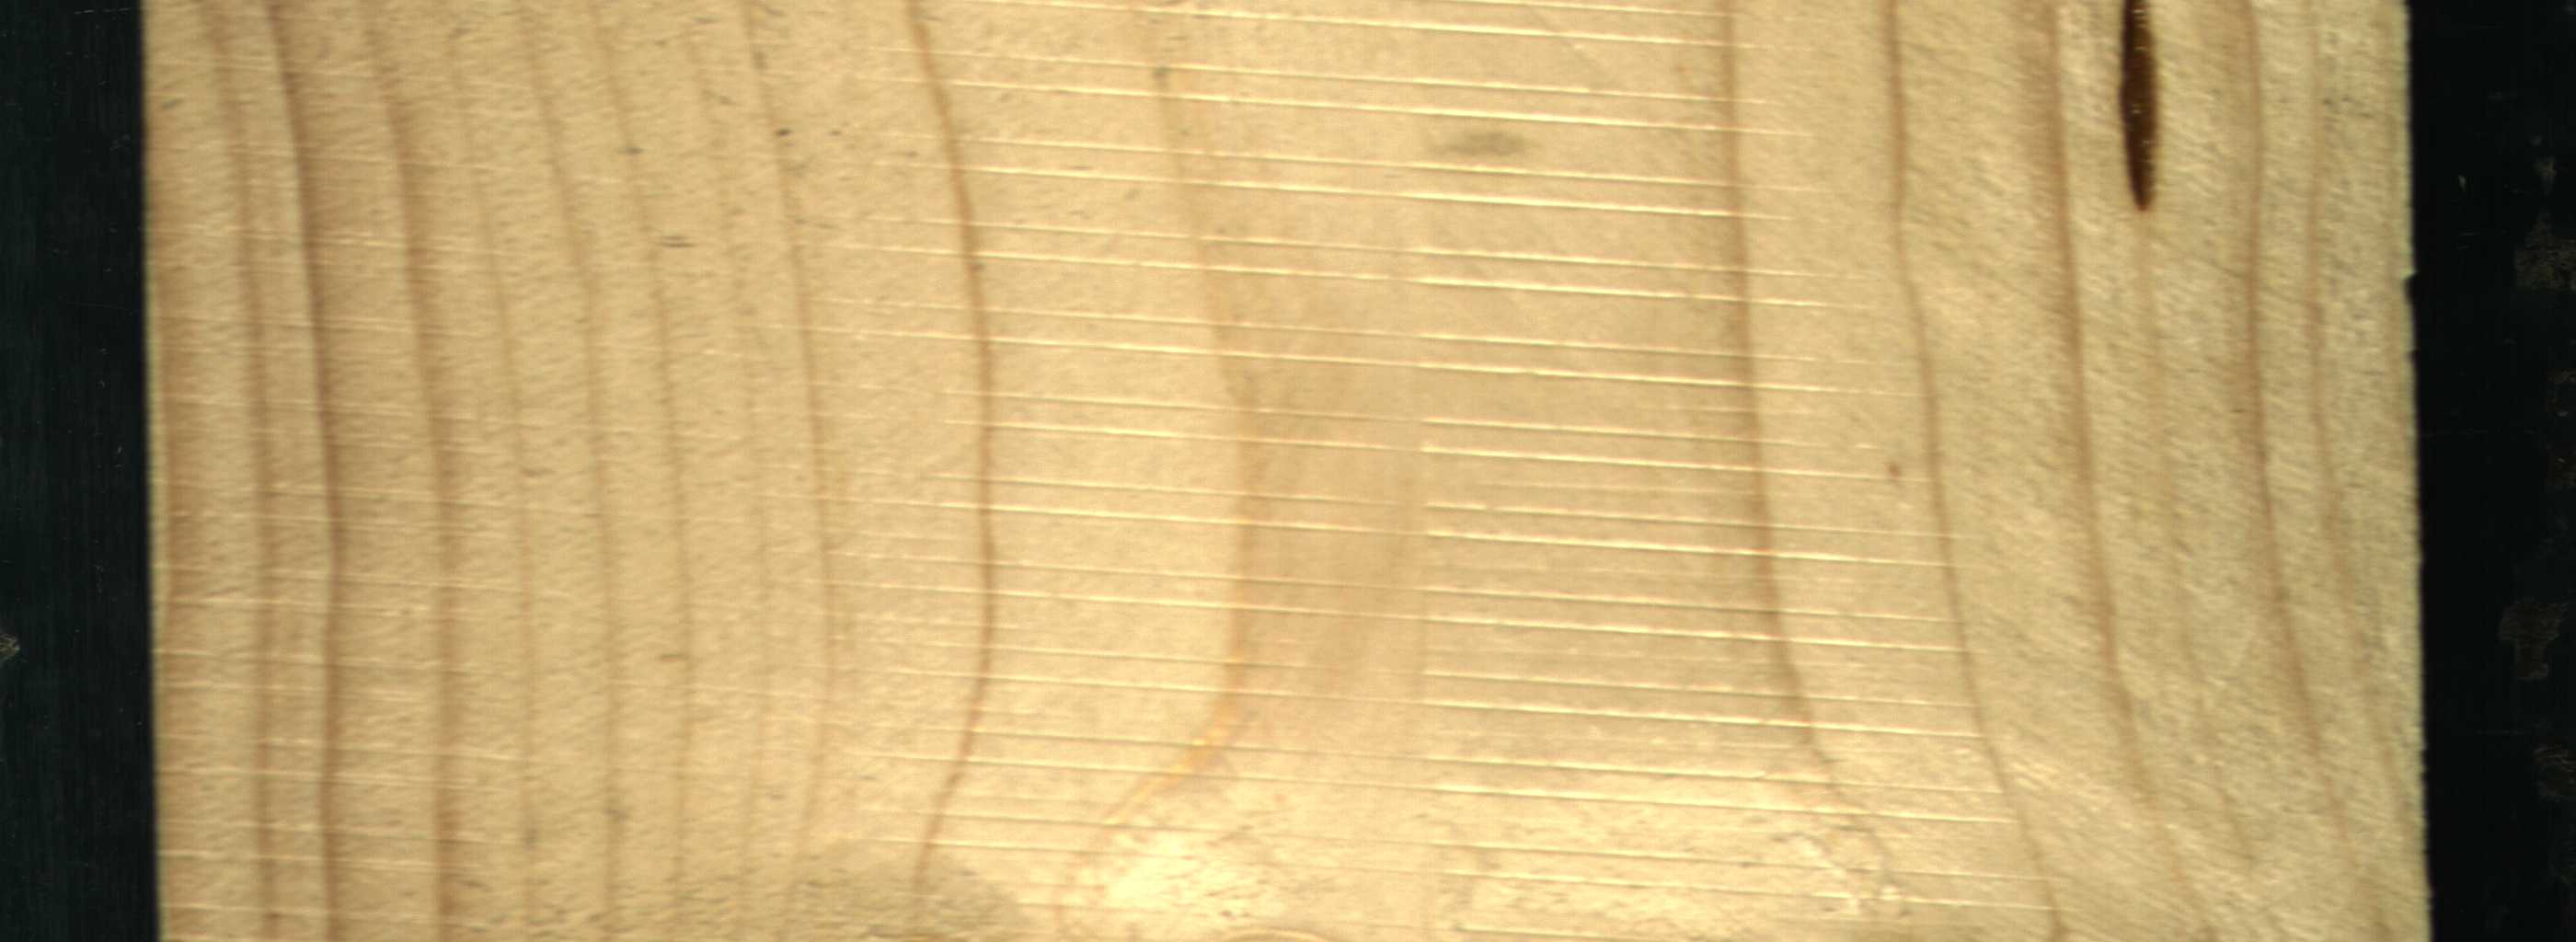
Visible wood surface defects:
resin